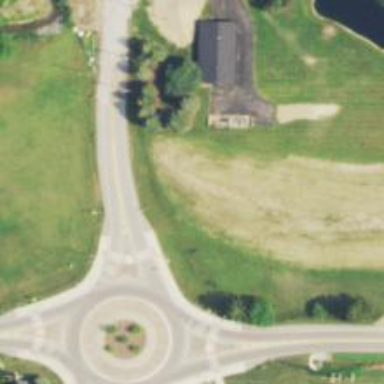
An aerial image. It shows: Marked road crossing.